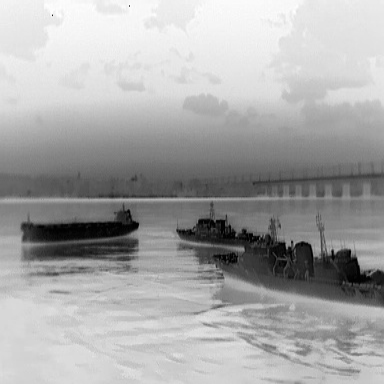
There are three objects shown in the infrared image, including two warships, and a liner.